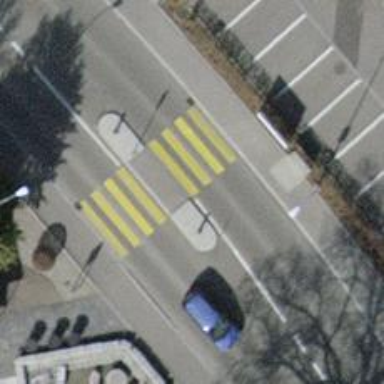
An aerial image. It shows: Marked footway crossing with asphalt surface and pedestrian island.